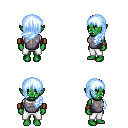
a pixel art fantasy rpg character, female body template, orc, green skin, steel chest armor, white pants, white cyan left-swept hairstyle, leather bracers, four views (front, back, left, right), 2x2 character sprite sheet, small pixel art, hard edges, no anti-aliasing